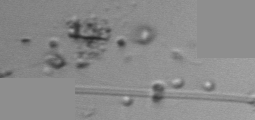
Label: Phaeocystis_debris